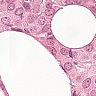
Metastatic tissue present: yes